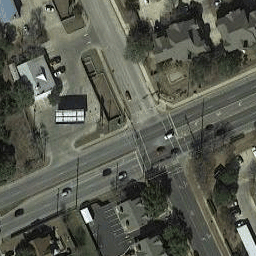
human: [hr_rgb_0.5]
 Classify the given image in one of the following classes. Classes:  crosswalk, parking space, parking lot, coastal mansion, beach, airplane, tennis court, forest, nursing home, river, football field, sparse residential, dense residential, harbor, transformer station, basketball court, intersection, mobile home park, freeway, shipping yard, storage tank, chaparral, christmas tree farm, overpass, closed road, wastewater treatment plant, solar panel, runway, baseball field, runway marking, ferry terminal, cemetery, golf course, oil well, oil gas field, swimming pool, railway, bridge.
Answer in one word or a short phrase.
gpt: intersection